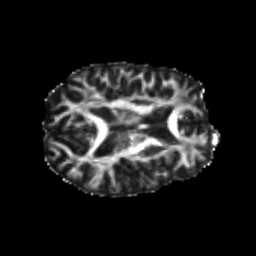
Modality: FA
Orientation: axial
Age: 24
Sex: male
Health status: healthy
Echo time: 0.074 s